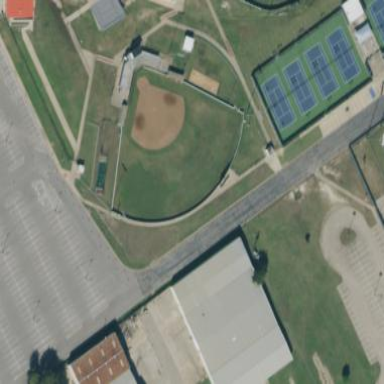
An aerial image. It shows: Baseball pitch for leisure and sports activities.